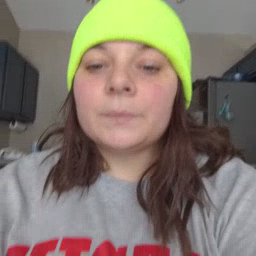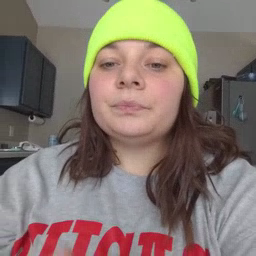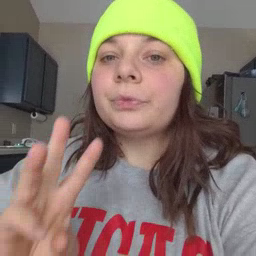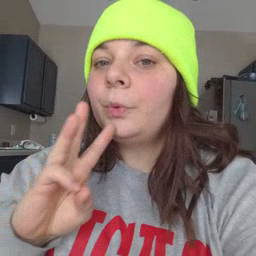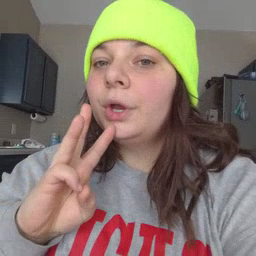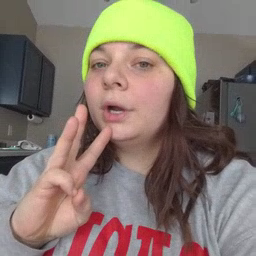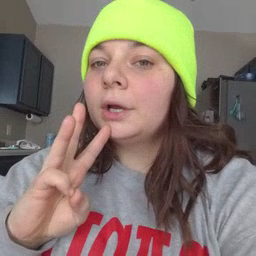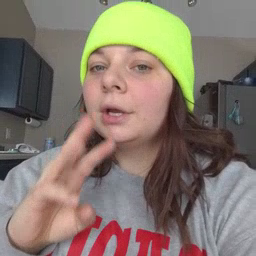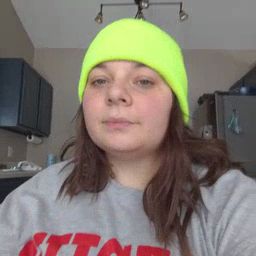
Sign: water